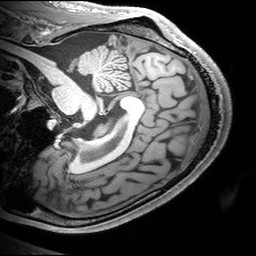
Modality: T1w
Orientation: sagittal
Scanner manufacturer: siemens
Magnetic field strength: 3 T
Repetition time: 2.53 s
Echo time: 0.00299 s